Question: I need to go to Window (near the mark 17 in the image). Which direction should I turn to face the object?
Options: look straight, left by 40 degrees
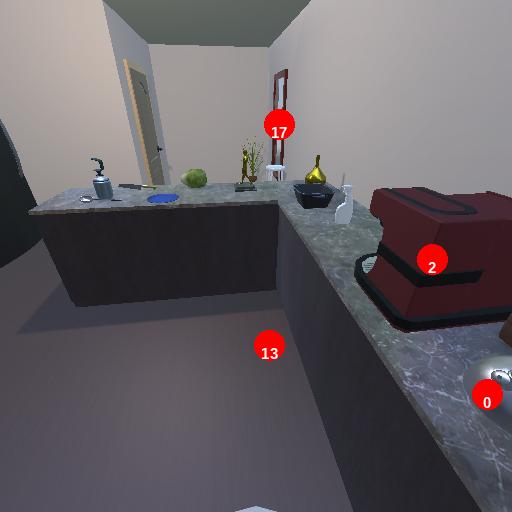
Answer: look straight